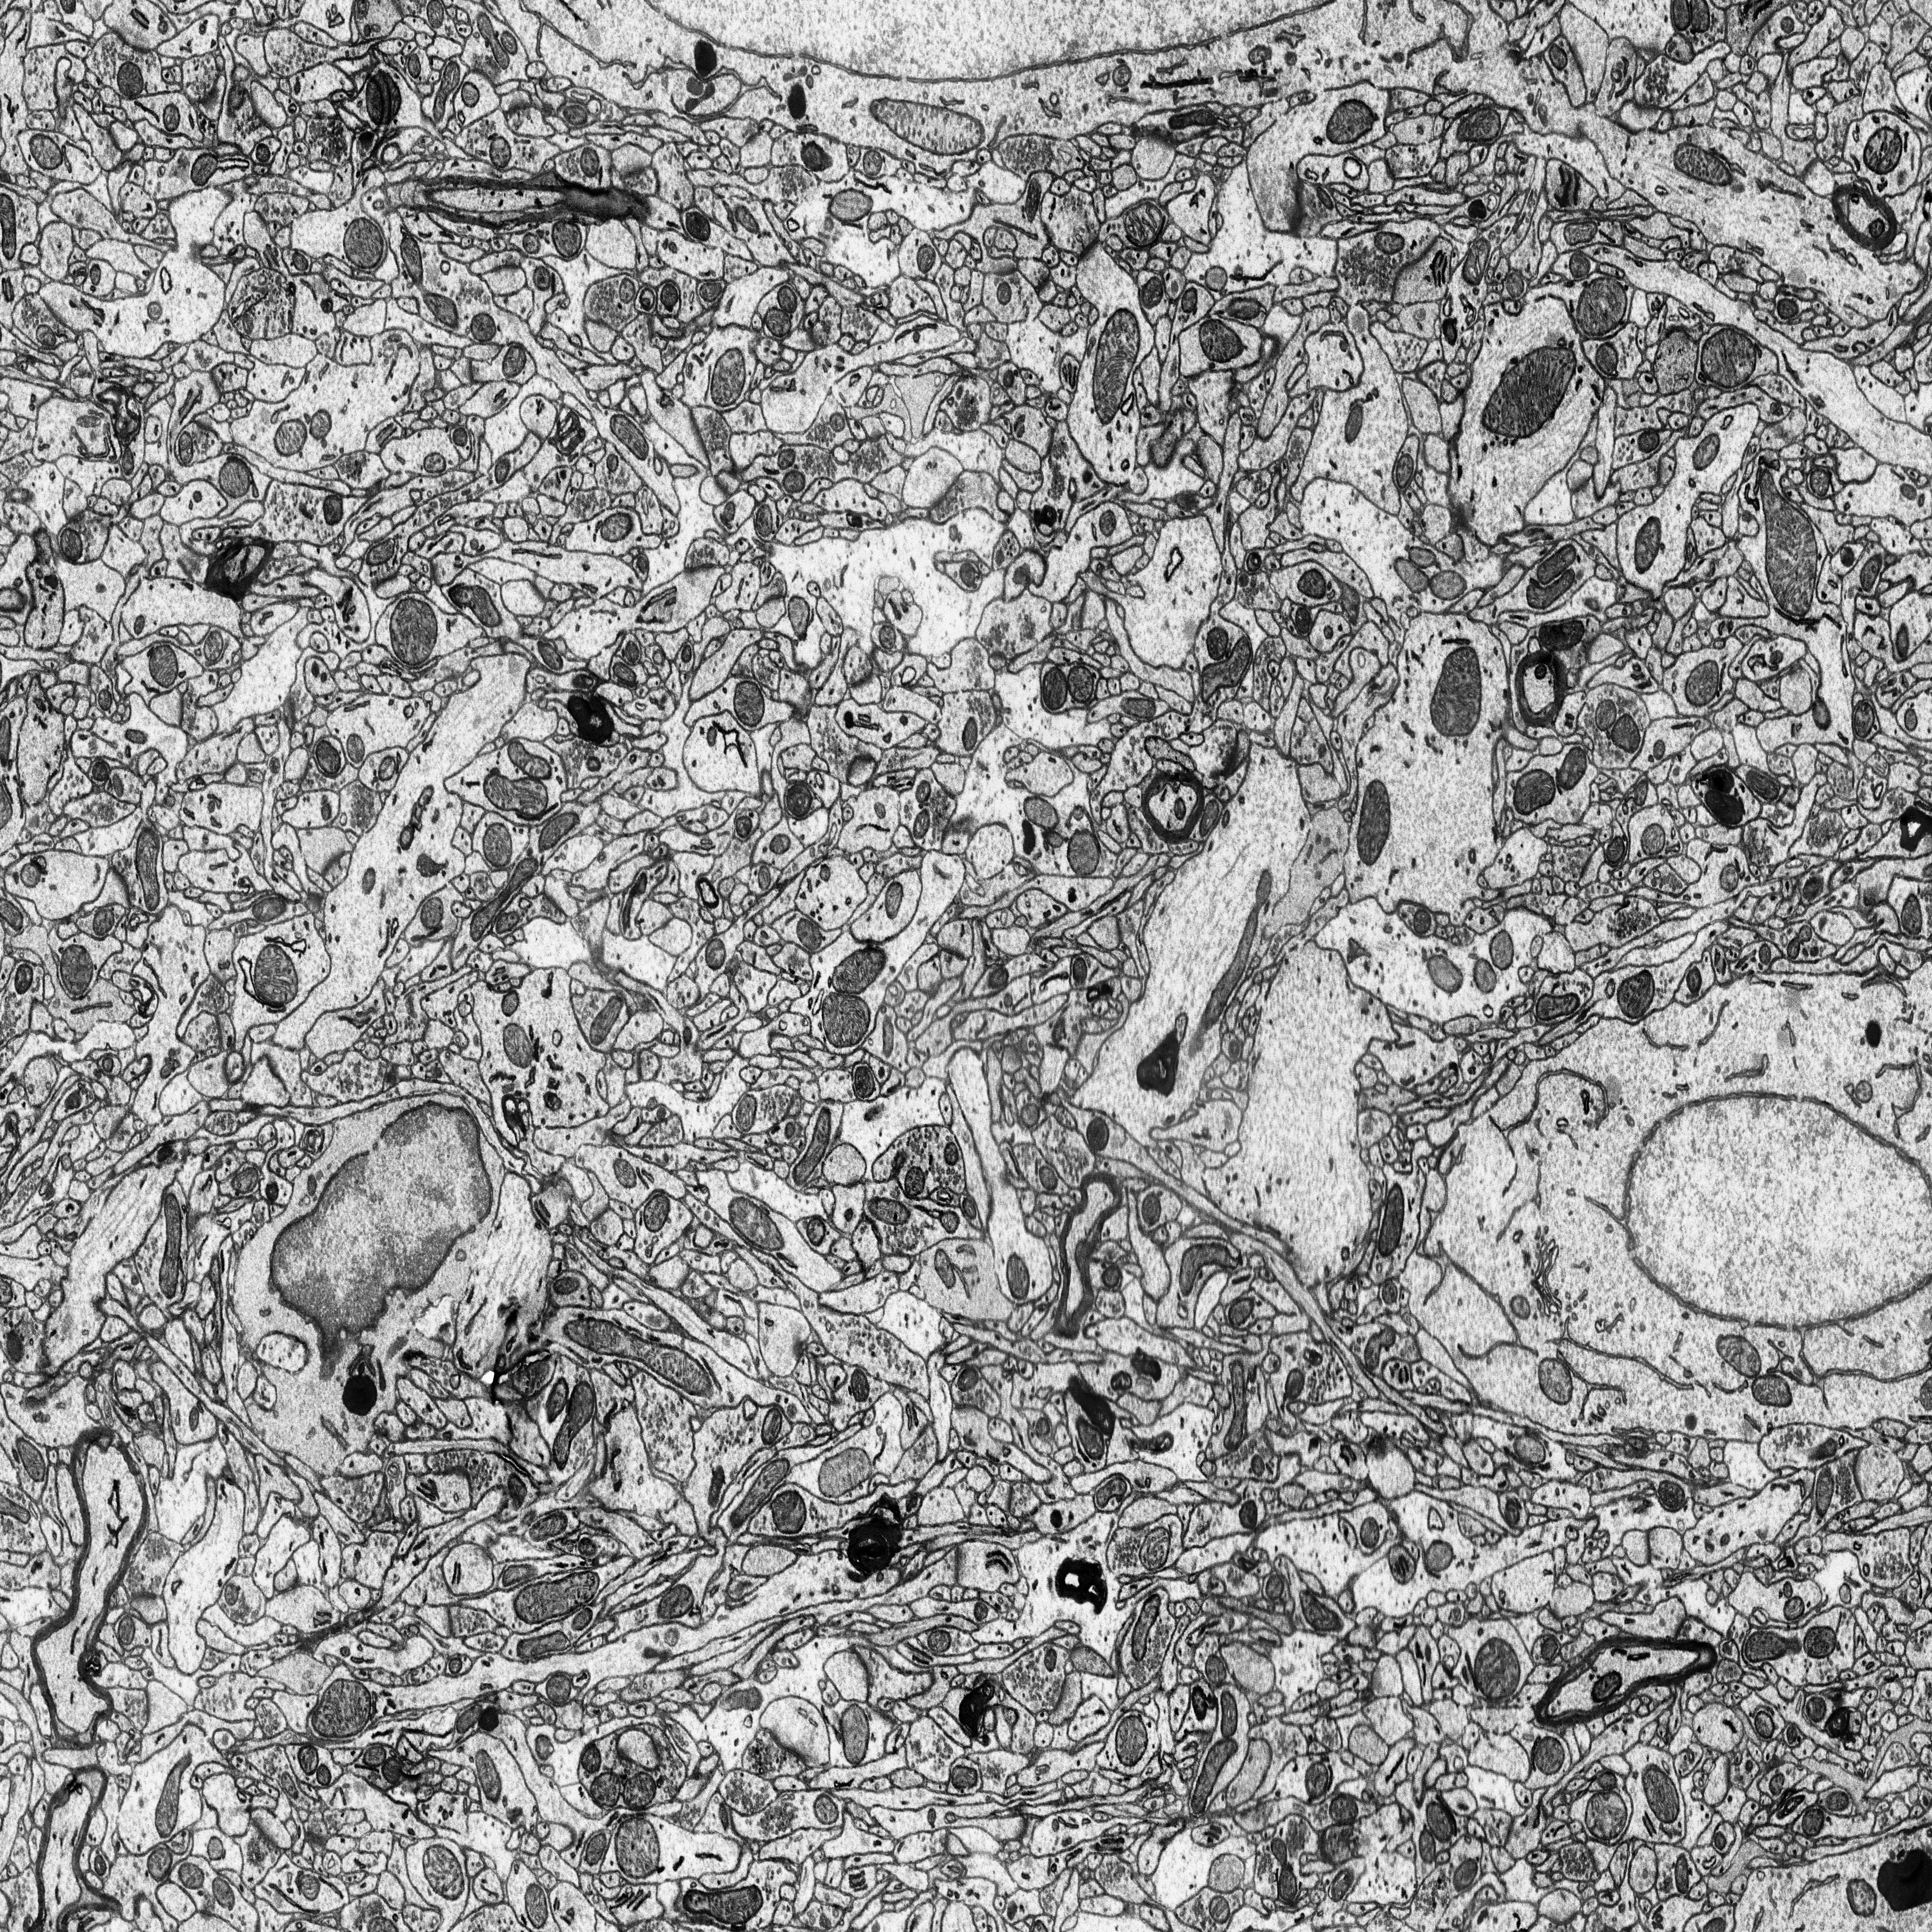
Electron microscopy slice of rat cortex tissue
Slice depth (z): 134
Mitochondria instances in slice: 421